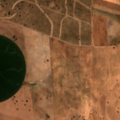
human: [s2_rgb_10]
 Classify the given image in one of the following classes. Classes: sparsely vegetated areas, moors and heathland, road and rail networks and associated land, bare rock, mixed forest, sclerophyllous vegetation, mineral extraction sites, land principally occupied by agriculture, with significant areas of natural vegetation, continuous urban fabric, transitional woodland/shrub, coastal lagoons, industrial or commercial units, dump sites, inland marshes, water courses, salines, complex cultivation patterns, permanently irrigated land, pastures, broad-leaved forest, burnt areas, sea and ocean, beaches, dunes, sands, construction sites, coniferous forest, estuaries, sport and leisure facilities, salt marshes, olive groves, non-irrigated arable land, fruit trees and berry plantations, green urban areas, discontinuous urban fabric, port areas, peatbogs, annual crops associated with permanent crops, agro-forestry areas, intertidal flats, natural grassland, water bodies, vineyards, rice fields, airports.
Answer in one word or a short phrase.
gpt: non-irrigated arable land, permanently irrigated land, olive groves, agro-forestry areas